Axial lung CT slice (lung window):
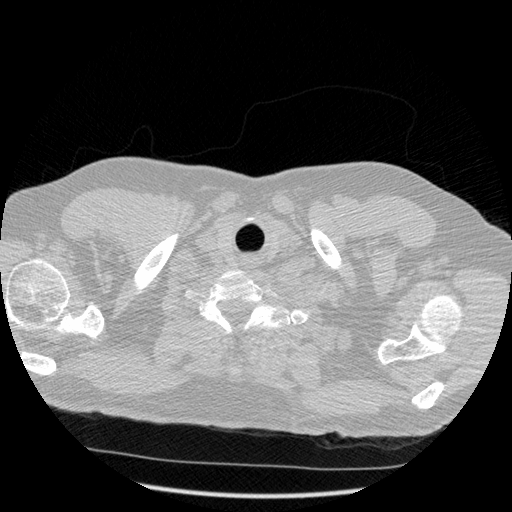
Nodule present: no